Question: I want to create an android app that plots establishments on the map near the user's current location. As of now I am able to execute the request and print the response (such as id, name, vicinity, etc) except for the and values. I am certain that I am getting the response needed as you can see from this logcat message:

The following is how I access/print the retrieved values:
--
'''
@Override
protected void onPostExecute(PlacesList result) {
// TODO Auto-generated method stub
String text = "Result
";
if (result!=null){
for(Place place: result.results) {
// This works
text = text + place.name +"
";
// This doesn't
text = text + place.geometry.location.lat +"
";
}
txt1.setText(text);
}
setProgressBarIndeterminateVisibility(false);
}
'''
I'm guessing the problem is probably caused by the way the model (source: <URL> is handled:
--
'''
public class PlacesList {
@Key
public String status;
@Key
public List<Place> results;
}
'''
'''
public class Place {
@Key
public String id;
@Key
public String name;
@Key
public String reference;
@Key
public String vicinity;
@Key
public String icon;
// Leaving this line prevents me from retrieving any of the above values
@Key
public Geometry geometry;
// On the other hand, declaring non-existing elements (elements that are not
// included on the Place Search response) does not break the program
// at all (i.e. values from valid elements such as id, name, etc. can be retrieved)
@Key
public String testFakeElement;
@Override
public String toString() {
return name + " - " + id + " - " + reference;
}
}
'''
'''
public class Geometry {
@Key
public Location location;
@Override
public String toString() {
return location.toString();
}
public class Location {
@Key
public double lat;
@Key
public double lng;
@Override
public String toString() {
return Double.toString(lat) + ", " + Double.toString(lng);
}
}
}
'''
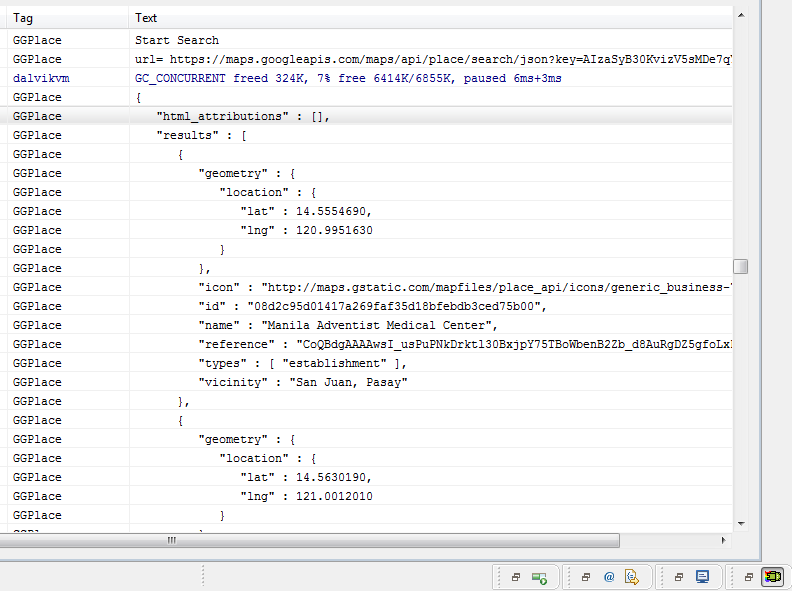
Answer: I finally got it working.
As I've thought, the model itself is what's preventing me from retrieving lat/lang.
Info from this blog has helped: <URL>
I took out the Geometry class and just added the following inside the Place class:
'''
@Key
public Geometry geometry;
public static class Geometry {
@Key
public Location location;
}
public static class Location {
@Key
public double lat;
@Key
public double lng;
public String toString() {
return Double.toString(lat) + ", " + Double.toString(lng);
}
}
'''